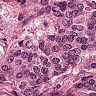
Metastatic tissue present: yes